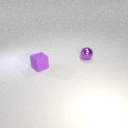
small purple rubber cube in front of small purple metal sphere